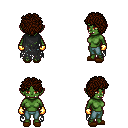
a pixel art fantasy rpg character, female body template, orc, green skin, black tattered cape, teal pants, brown curly afro hairstyle, gold gloves, brown slippers, four views (front, back, left, right), 2x2 character sprite sheet, small pixel art, hard edges, no anti-aliasing